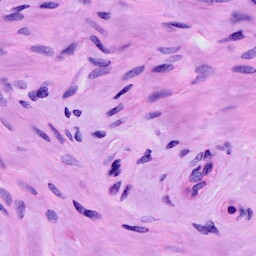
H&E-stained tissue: Cervix